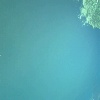
Label: water